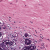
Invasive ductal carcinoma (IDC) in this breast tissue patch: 0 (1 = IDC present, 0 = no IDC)